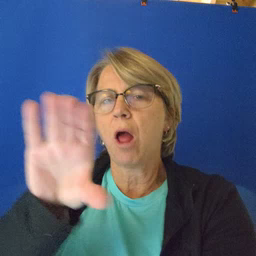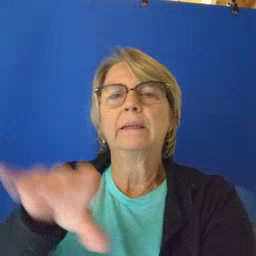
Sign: chocolate